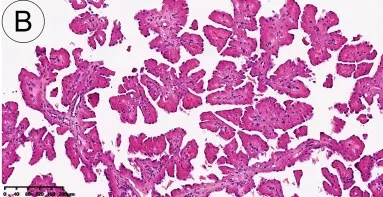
Pathology and immunohistochemistry. 100x.
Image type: pathology (immunostaining)